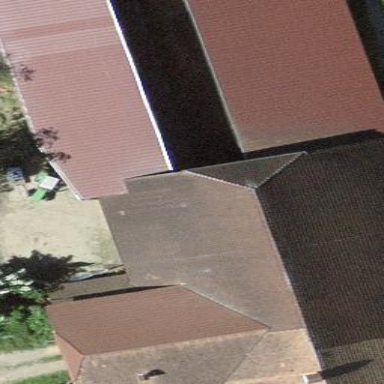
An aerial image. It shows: Farm building.